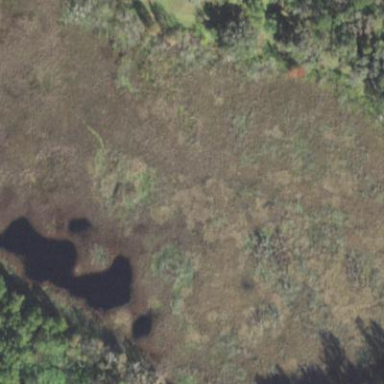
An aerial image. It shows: Marshy wetland area.